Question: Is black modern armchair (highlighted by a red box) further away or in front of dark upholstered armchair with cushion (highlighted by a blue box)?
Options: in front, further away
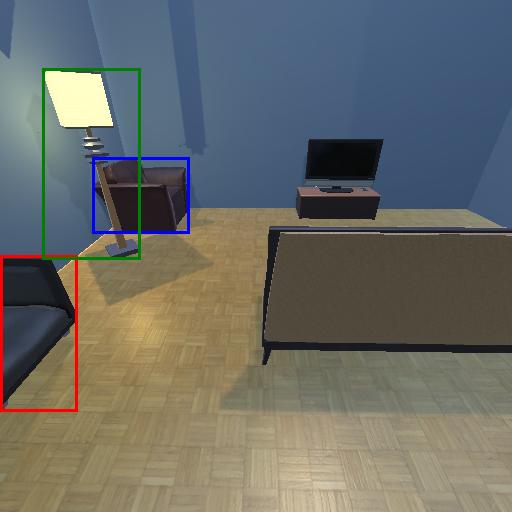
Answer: in front